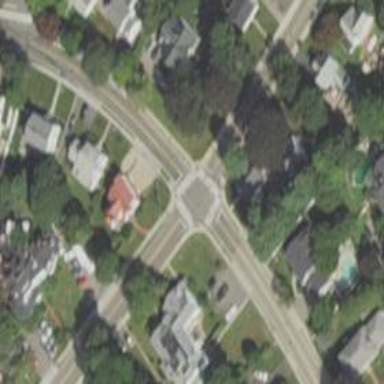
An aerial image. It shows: Marked crossing on the road.